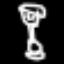
Label: hourglass